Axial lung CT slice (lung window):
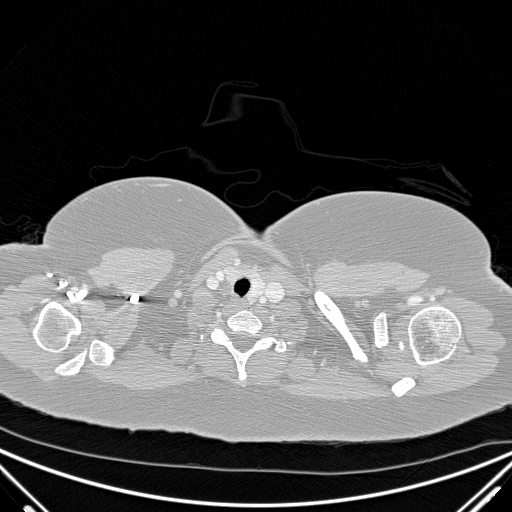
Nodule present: no